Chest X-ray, PA view. Patient: 62 years old, sex F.
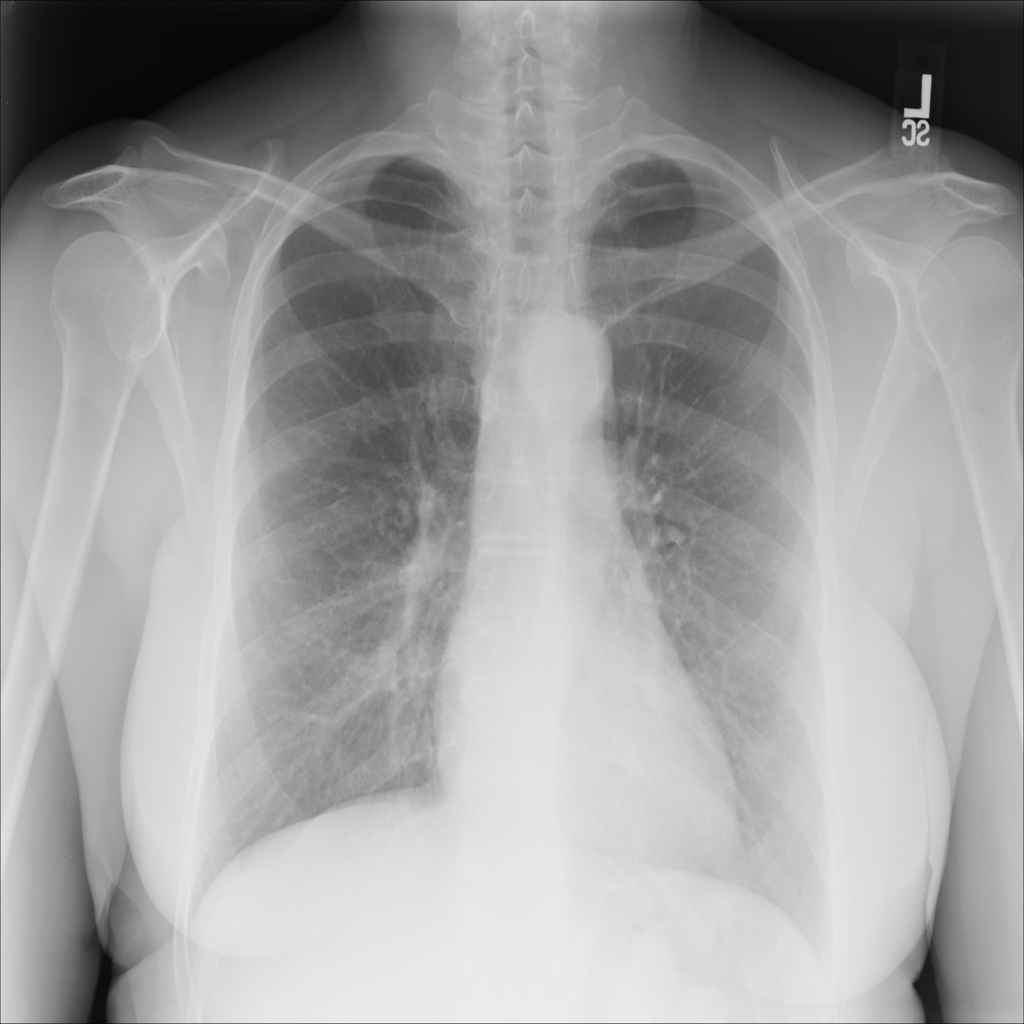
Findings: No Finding